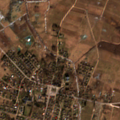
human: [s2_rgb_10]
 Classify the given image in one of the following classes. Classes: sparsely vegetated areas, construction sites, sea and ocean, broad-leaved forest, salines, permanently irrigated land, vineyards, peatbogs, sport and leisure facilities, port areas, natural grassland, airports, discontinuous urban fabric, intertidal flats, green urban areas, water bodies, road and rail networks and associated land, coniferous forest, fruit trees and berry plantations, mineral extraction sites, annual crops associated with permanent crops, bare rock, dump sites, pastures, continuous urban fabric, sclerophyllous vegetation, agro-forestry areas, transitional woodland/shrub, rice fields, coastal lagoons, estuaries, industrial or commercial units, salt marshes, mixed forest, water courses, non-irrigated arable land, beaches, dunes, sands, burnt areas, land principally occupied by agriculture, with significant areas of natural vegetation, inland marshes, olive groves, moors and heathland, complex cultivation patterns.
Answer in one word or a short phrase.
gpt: discontinuous urban fabric, non-irrigated arable land, complex cultivation patterns